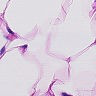
Metastatic tissue present: no